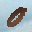
Label: 0